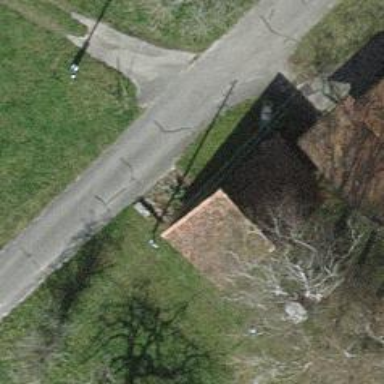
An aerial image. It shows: Garage.